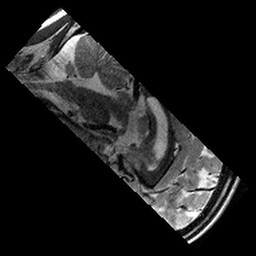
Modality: T2w
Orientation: sagittal
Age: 10
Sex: male
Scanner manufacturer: siemens
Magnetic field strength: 3 T
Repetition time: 9.23 s
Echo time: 0.067 s